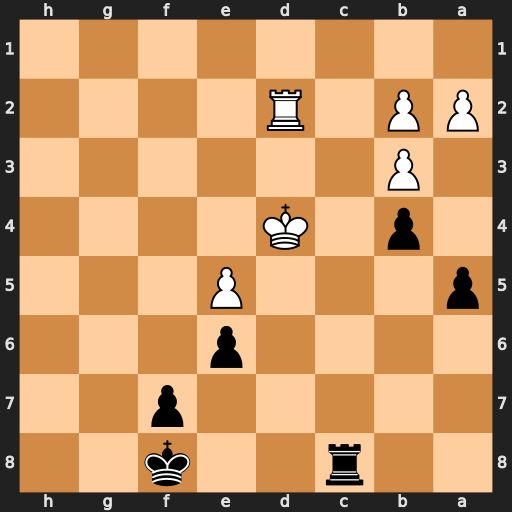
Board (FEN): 2r2k2/5p2/4p3/p3P3/1p1K4/1P6/PP1R4/8
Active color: b
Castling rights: -
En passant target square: -
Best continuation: Rd8+ Ke3 Rxd2 Kxd2 Kg7